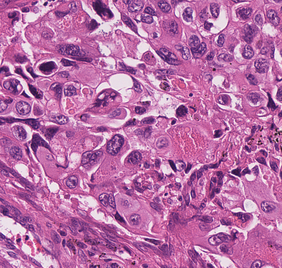
Tumor epithelial tissue: yes
Tumor-associated stroma tissue: yes
Normal tissue: no